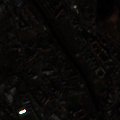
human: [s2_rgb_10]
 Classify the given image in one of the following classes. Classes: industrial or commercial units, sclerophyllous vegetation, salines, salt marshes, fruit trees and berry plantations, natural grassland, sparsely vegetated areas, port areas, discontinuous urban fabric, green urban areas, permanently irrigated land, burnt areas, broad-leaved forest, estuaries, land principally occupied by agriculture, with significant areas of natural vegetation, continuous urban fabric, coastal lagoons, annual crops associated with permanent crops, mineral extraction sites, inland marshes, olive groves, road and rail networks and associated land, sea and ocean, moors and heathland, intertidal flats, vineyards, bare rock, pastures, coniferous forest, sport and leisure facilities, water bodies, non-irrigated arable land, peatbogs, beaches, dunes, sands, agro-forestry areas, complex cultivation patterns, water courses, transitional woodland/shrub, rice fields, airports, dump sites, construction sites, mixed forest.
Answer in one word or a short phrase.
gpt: continuous urban fabric, discontinuous urban fabric, industrial or commercial units, green urban areas